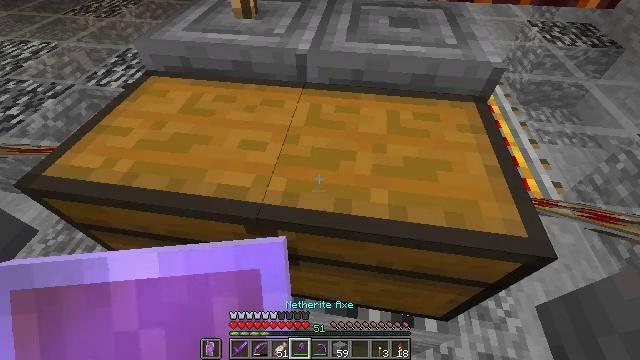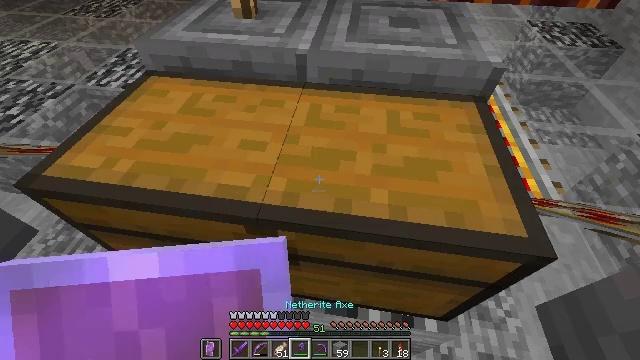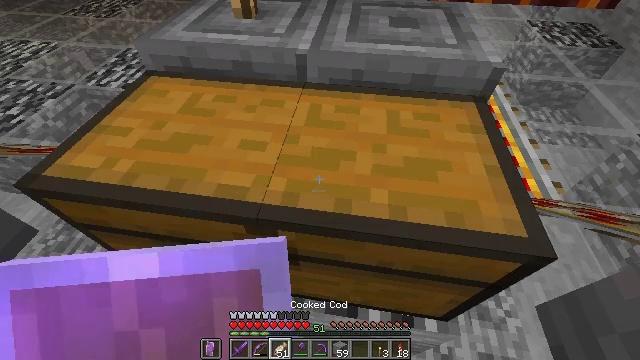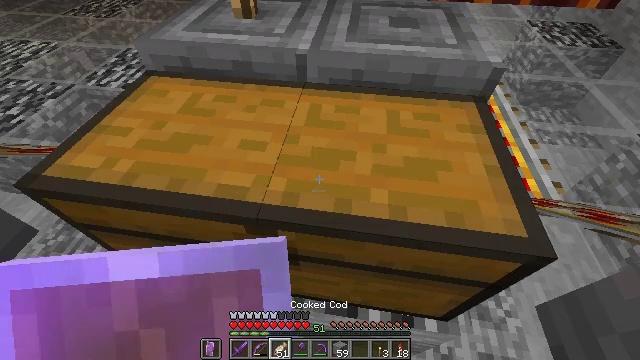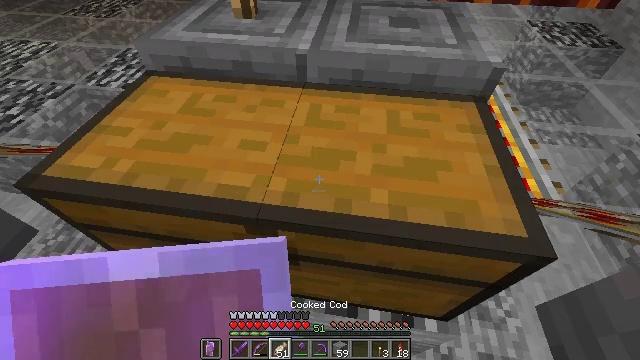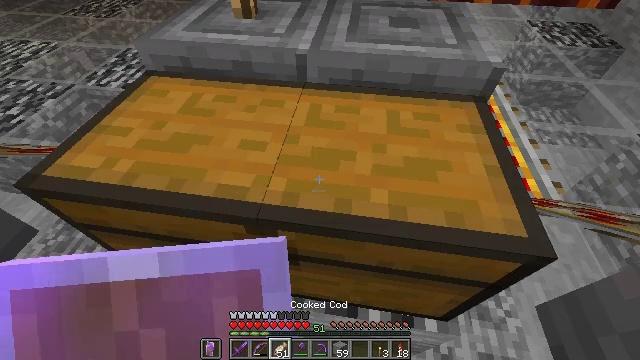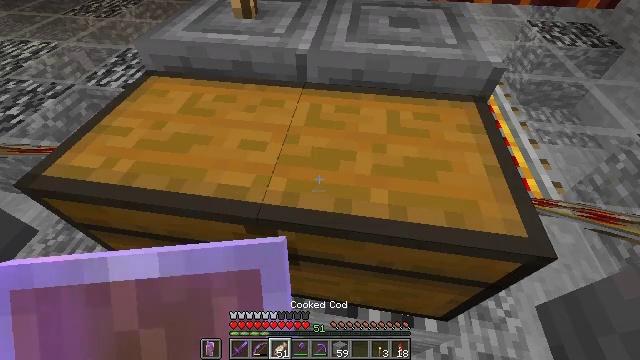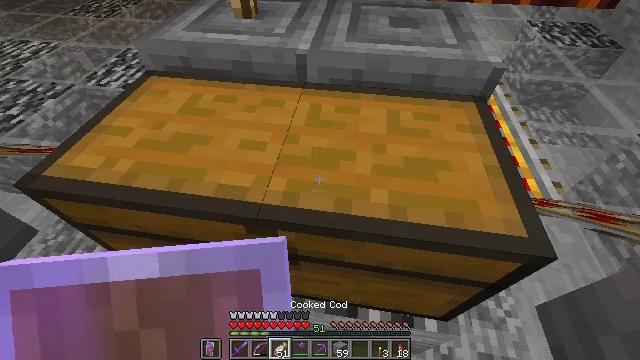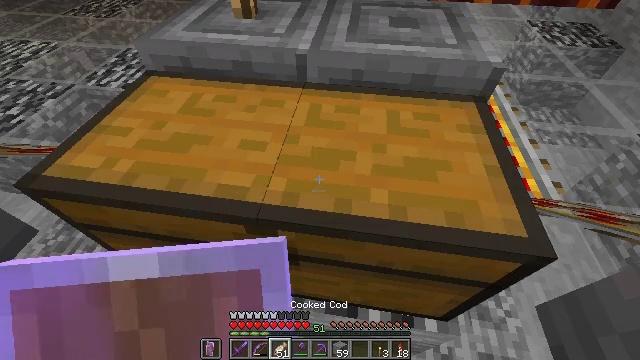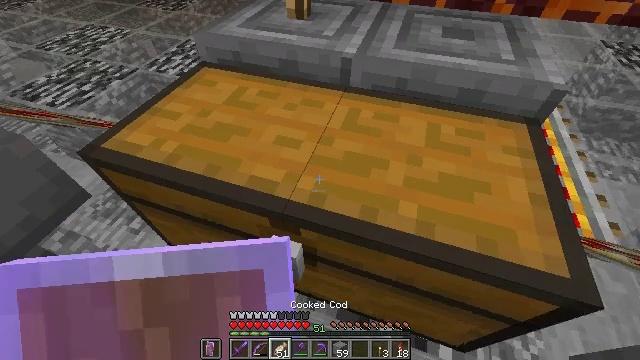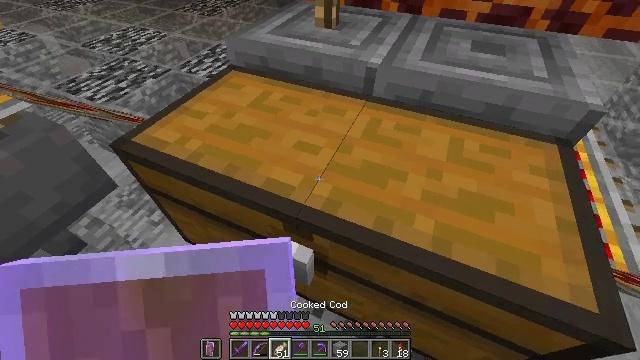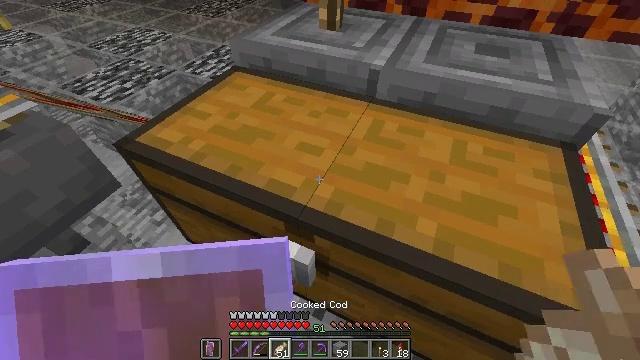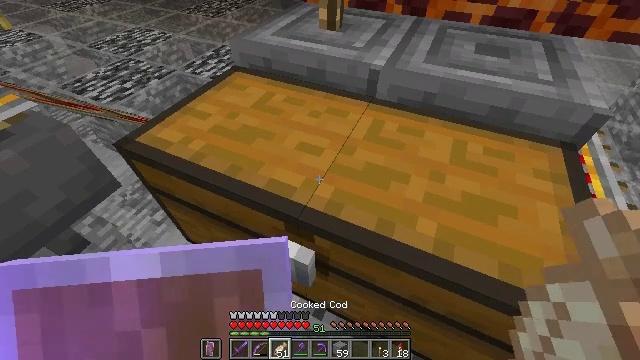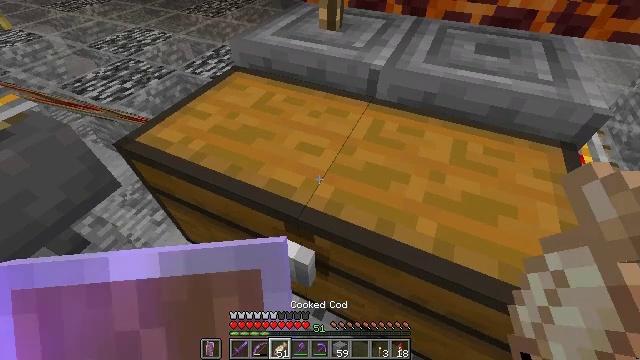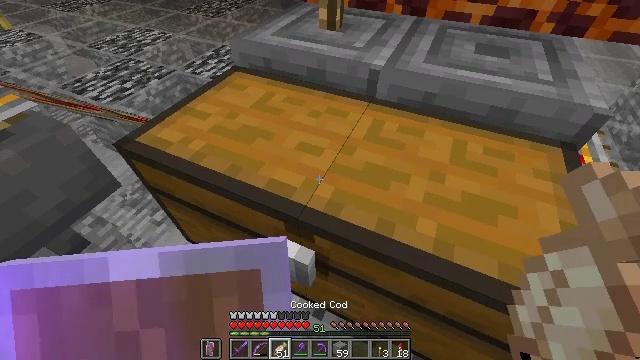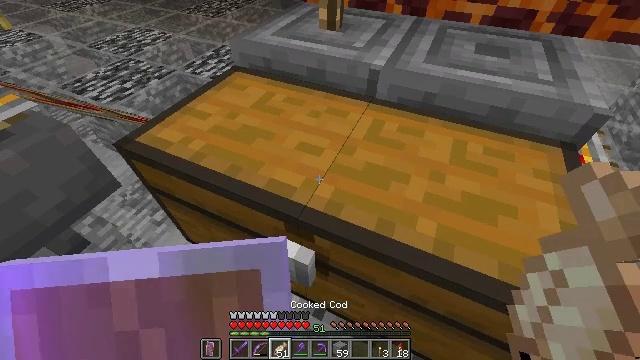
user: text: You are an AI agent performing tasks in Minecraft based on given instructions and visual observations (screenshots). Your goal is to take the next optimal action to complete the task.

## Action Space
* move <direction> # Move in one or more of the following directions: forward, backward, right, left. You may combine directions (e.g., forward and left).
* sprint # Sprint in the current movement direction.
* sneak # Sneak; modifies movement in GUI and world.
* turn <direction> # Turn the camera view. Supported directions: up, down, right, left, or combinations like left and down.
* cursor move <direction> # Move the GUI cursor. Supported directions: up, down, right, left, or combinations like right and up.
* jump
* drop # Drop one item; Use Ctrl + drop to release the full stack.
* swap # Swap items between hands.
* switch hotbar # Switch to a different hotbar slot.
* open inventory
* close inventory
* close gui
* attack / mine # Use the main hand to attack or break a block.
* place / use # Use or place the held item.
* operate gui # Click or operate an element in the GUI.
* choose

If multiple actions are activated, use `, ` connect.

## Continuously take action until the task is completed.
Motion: motion action
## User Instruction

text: Gather the chest from its place.
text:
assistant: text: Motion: no_op
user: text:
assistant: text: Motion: no_op
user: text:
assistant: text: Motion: no_op
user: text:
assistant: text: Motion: no_op
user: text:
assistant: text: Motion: no_op
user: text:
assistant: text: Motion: no_op
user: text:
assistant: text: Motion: no_op
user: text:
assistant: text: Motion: no_op
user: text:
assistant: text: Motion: turn left
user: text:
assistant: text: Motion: turn left and up
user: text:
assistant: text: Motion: no_op
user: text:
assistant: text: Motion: no_op
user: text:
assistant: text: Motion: no_op
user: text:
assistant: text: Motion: no_op
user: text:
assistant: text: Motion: no_op
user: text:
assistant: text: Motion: no_op
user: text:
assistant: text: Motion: no_op
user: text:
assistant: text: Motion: no_op
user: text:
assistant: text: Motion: no_op
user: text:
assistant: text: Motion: no_op
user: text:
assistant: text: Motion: no_op
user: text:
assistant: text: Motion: no_op
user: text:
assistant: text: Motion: no_op
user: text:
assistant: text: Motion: no_op
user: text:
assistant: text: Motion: no_op
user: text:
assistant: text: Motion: no_op
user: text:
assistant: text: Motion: turn left
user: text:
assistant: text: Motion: attack / mine
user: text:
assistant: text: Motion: attack / mine
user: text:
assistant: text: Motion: attack / mine